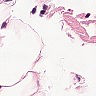
Metastatic tissue present: no